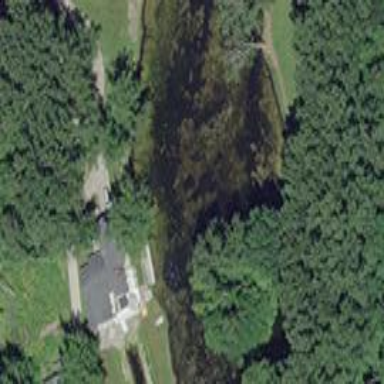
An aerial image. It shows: Peaceful pond surrounded by nature.